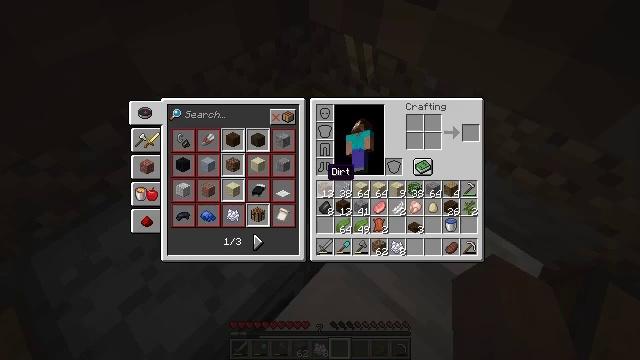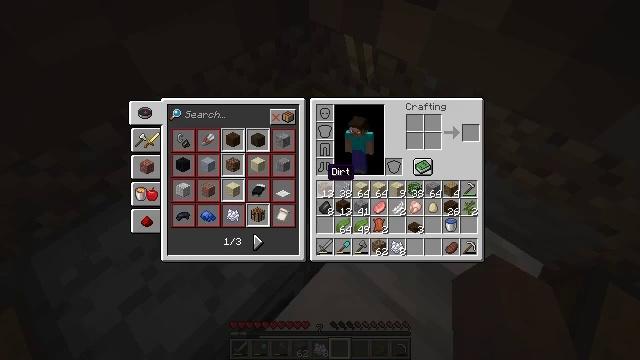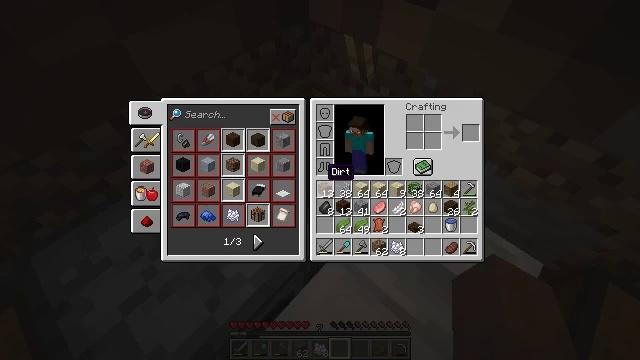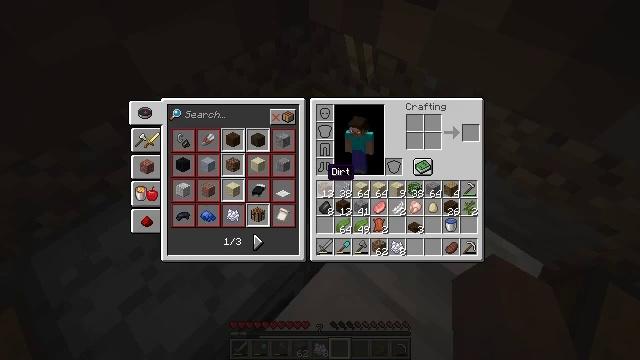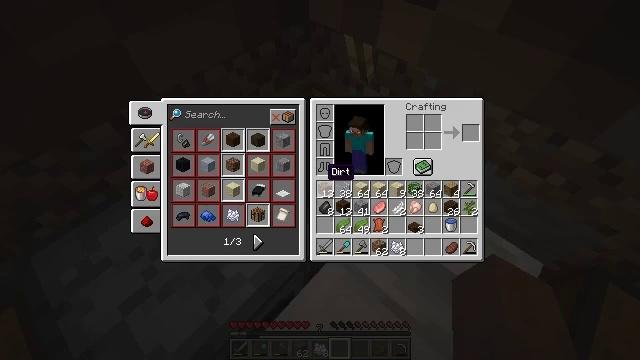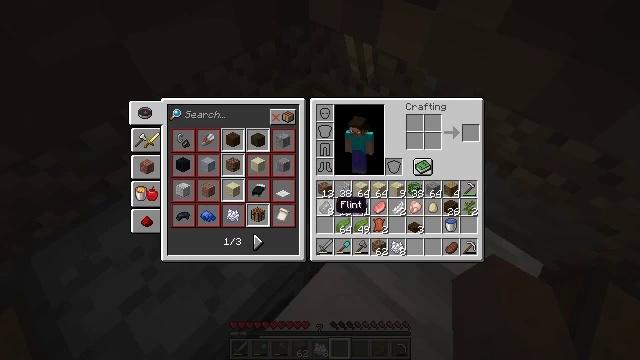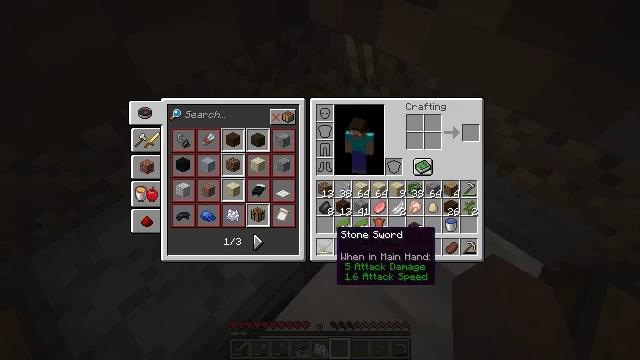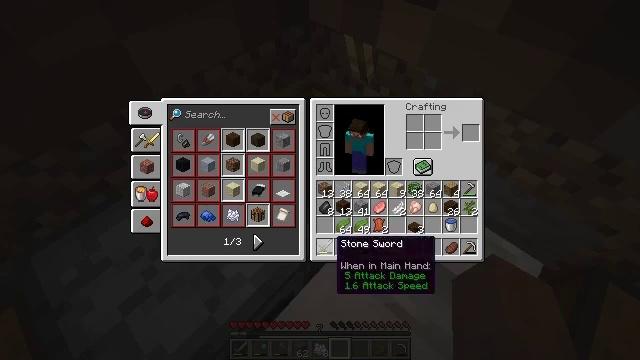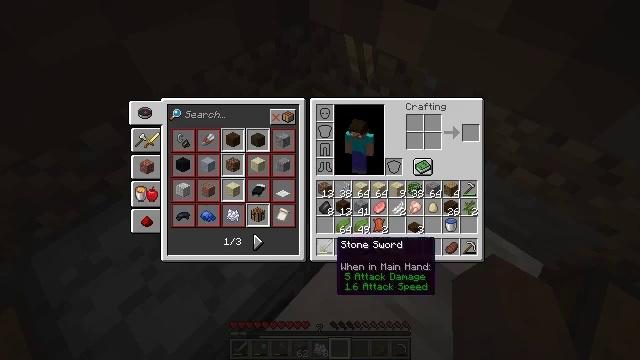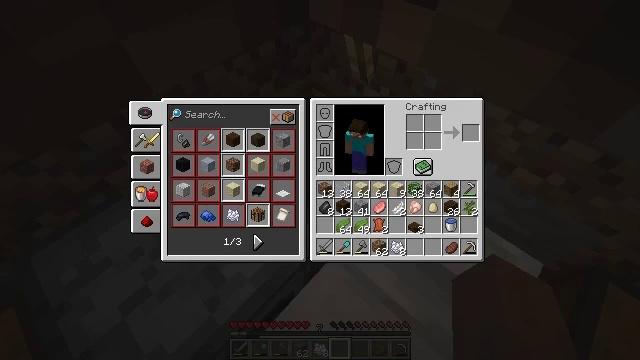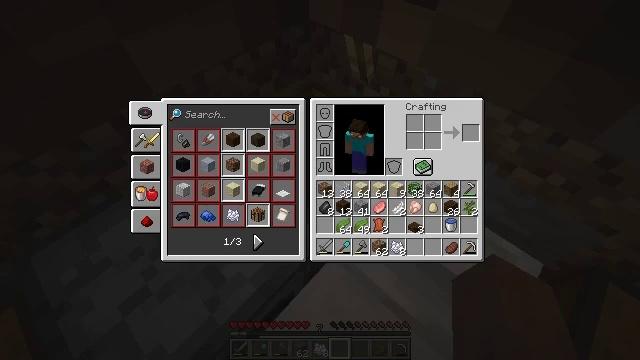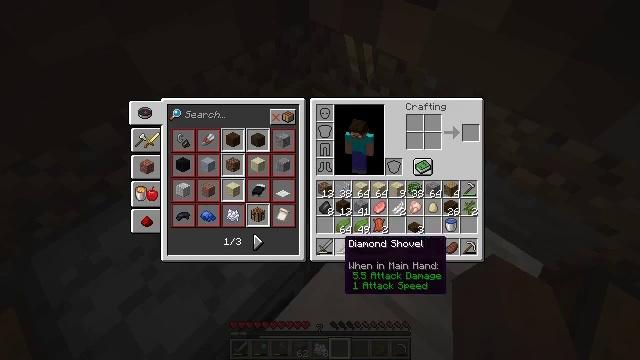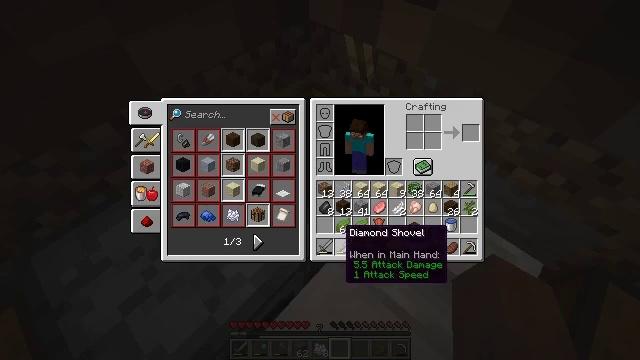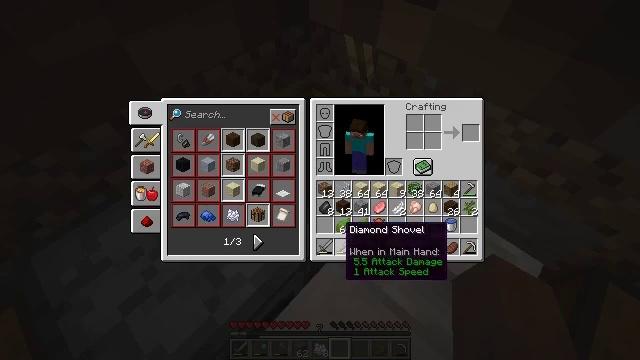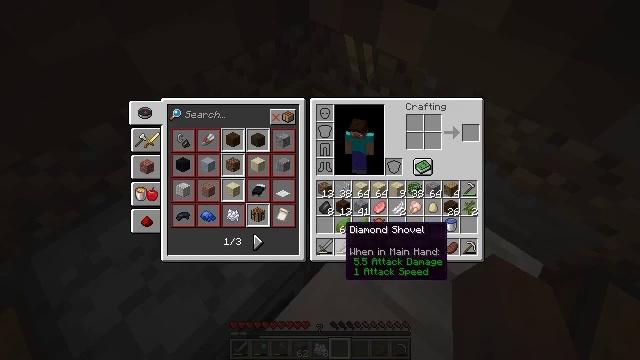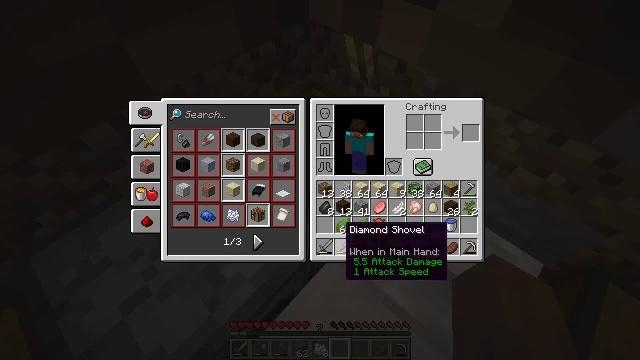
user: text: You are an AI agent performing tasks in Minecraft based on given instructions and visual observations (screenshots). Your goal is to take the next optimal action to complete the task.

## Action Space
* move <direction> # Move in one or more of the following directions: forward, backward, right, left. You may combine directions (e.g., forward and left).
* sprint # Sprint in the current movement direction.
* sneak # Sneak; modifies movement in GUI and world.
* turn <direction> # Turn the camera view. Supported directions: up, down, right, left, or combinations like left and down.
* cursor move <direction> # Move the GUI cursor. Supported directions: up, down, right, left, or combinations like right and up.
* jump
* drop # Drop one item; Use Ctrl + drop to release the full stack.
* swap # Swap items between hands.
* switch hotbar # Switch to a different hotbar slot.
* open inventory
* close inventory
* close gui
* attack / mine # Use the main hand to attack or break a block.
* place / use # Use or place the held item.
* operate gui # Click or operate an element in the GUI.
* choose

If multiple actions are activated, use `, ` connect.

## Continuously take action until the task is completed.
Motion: motion action
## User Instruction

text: Craft white dye.
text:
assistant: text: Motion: close inventory
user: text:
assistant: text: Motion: close inventory
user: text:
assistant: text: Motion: close inventory
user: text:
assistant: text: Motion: no_op
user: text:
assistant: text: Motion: turn right and down
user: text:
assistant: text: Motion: turn down
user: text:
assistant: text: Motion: turn down
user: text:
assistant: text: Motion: no_op
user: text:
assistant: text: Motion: no_op
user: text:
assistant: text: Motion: no_op
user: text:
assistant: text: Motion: sneak
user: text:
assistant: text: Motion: sneak, turn up
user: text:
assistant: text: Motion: sneak
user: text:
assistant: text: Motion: sneak
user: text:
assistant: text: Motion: sneak
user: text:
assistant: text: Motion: sneak
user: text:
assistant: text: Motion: sneak
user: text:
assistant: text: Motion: sneak
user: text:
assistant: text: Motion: sneak, attack / mine
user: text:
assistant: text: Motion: sneak, attack / mine
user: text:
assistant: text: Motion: sneak, attack / mine
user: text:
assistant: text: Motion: sneak, attack / mine
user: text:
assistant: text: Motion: sneak
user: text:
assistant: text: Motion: sneak
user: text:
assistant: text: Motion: no_op
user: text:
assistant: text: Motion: no_op
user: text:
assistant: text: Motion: no_op
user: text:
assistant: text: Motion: no_op
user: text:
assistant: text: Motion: use / place
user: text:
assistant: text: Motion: use / place